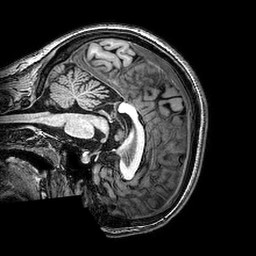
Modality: T1w
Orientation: sagittal
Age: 24
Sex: female
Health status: healthy
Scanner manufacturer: philips
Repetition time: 0.008291 s
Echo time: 0.0038 s